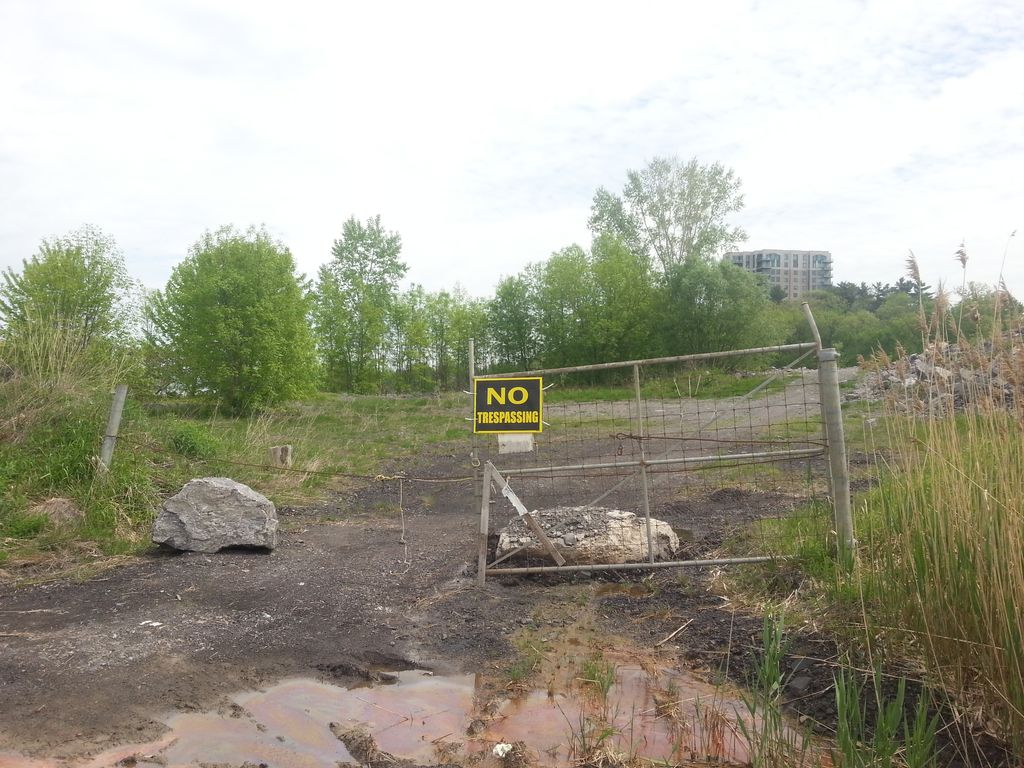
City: ottawa-gatineau